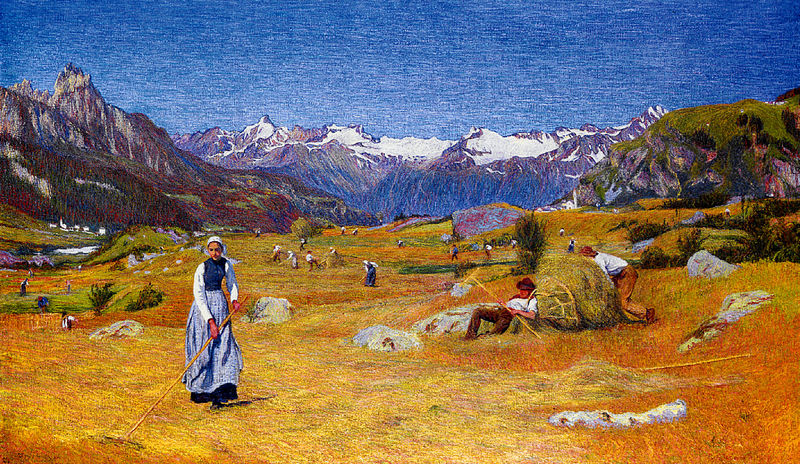
Titel: La raccolta, Die Heuernte
Künstler: Giovanni Giacometti
Institution: (Privatsammlung)
Schlagwörter: berg, blau, felsen, gemälde, himmel, mann, schatten, weiß, bäume, gelb, grün, landschaft, menschen, ocker, braun, frau, grau, hut, kleid, licht, männer, stroh, gras, rot, schnee, tuch, wiese, beige, haube, leute, malerei, rock, hose, wand, stein, steine, öl, feld, felder, hügel, büsche, kirche, wiesen, gold, wald, arbeit, bauern, himmelblau, schürze, taille, magd, sommer, ruhe, ruhen, schlafen, schlafend, ort, arbeiten, bäuerin, bündel, ernte, feldarbeit, getreide, heu, heuernte, reisig, berge, fels, gebirge, gipfel, gletscher, dorf, lila, violett, alm, hochgebirge, herbst, pause, rast, treiben, arbeiter, kopftuch, bauer, alpen, heuhaufen, knechte, wälder, spätsommer, felsbrocken, büschel, gebirgslandschaft, rasten, knecht, dort, komplementärkontrast, farbkontrast, rechen, mähen, giacometti, bestellen, berghänge, heumachen, harke, hezballen, baue, hochtal, wäöder, sommerschwüle, buntes treiben, mä#nn, mäeenr, kontrast blau-orange